Question: I'm using this code to generate a plot:
'''
require(lattice)
allcol <- c("blue","chocolate4","cornflowerblue","chartreuse4","brown3","darkorange3","darkorchid3","red","deeppink4","lightsalmon3","yellow","mistyrose4","seagreen3","green","violet","palegreen4","grey","slateblue3","tomato2","darkgoldenrod2","chartreuse","orange","black","yellowgreen","slategray3","navy","firebrick1","darkslategray3","bisque3","goldenrod4","antiquewhite2","coral","blue4","cyan4","darkred","orangered","purple4","royalblue4","salmon")
names(logfile2d) <- c("Date","Client","Operations")
logfile2d <- read.table(file="/var/lib/nfs-estadoclientes/nfsclients-2d.log")
logfile=logfile2d
col=allcol[0:length(levels(logfile$Client))]
svg(filename="/var/lib/nfs-estadoclientes/nfsclients-2d.svg",width=14,height=7)
xyplot(Operations~Date,group=Client,data=logfile,jitter.x=T,jitter.y=T,
aspect = 0.5, type = "l",
par.settings=list(superpose.line=list(col=col,lwd=3)),
xlab="Time", ylab="Operations", main="NFS Operations (last 2 days, only clients with >40 operations/sec)",
key=list( text=list(levels(logfile$Client)), space='right',
lines=list(col=col),columns=1,lwd=3,cex=0.75))
dev.off()
'''
But the generated plot prints way much X scale values, and they can't be read. The X scale values are a date and an hour, on this format: "mounth/day hour:minute". It seems that R don't get these values as numbers, and tries to write down all of them.
'''
> dput(head(logfile$Date))
structure(c(1L, 1L, 1L, 1L, 1L, 1L), .Label = c("01/09-06:43",
"01/09-06:53", "01/09-07:03", "01/09-07:13", "01/09-07:23", "01/09-07:33",
"01/09-07:43", "01/09-07:53", "01/09-08:03", "01/09-08:13", "01/09-08:23",
"01/09-08:33", "01/09-08:43", "01/09-08:53", "01/09-09:03", "01/09-09:13",
"01/09-09:23", "01/09-09:33", "01/09-09:43", "01/09-09:53", "01/09-10:03",
"01/09-10:13", "01/09-10:23", "01/09-10:33", "01/09-10:43", "01/09-10:53",
"01/09-11:03", "01/09-11:13", "01/09-11:23", "01/09-11:33", "01/09-11:43",
"01/09-11:53", "01/09-12:03", "01/09-12:13", "01/09-12:23", "01/09-12:33",
"01/09-12:43", "01/09-12:53", "01/09-13:03", "01/09-13:13", "01/09-13:23",
"01/09-13:33", "01/09-13:43", "01/09-13:53", "01/09-14:03", "01/09-14:13",
"01/09-14:24", "01/09-14:33", "01/09-14:43"), class = "factor")
'''
Maybe the best strategy is to omit intermediate values, but I don't know how. I don't know how to make R aware that these are numeric values neither.

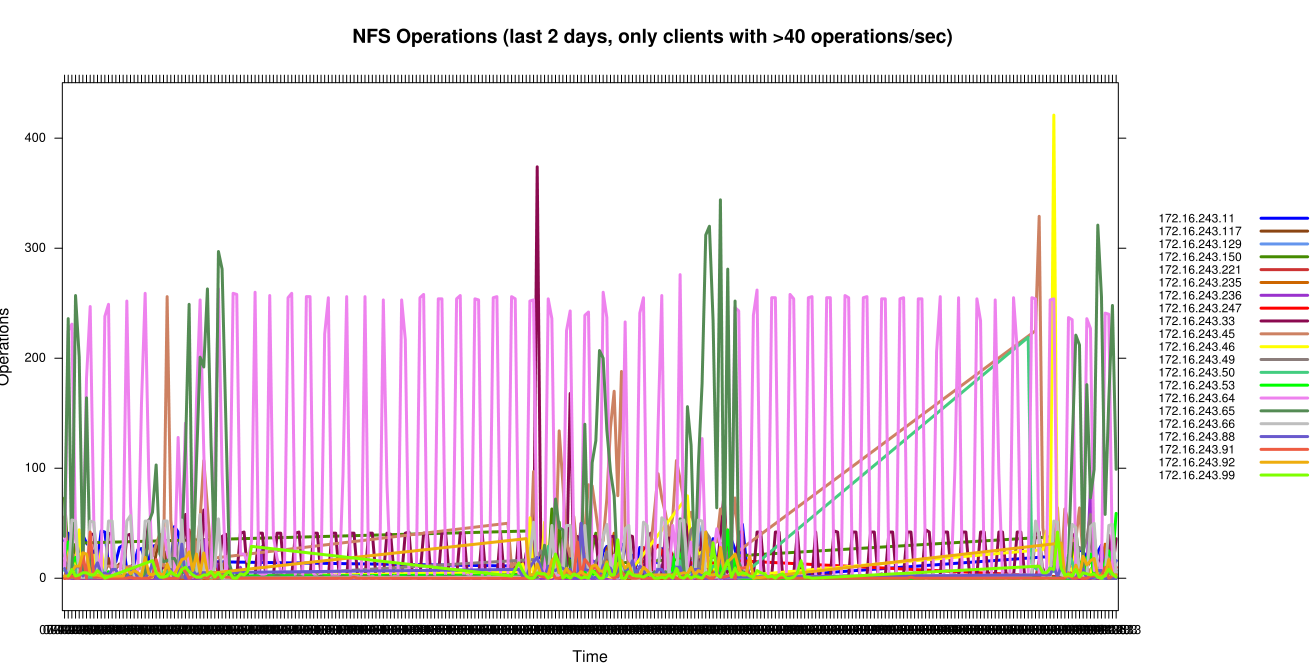
Answer: You actually need 'strptime' and 'as.POSIXct' as you have both date and time information.
This should convert your 'Date' column into an actual date/time variable that R will plot correctly. Try your plotting command again after running these.
'''
times <- as.POSIXct(strptime(levels(logfile$Date), format="%m/%d-%H:%M"))
logfile$Date <- times[logfile$Date]
'''